Interaction volume radius: 5 \u00c5
Interaction volume height: 30 \u00c5
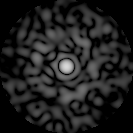
Disorder parameter: 0.8411